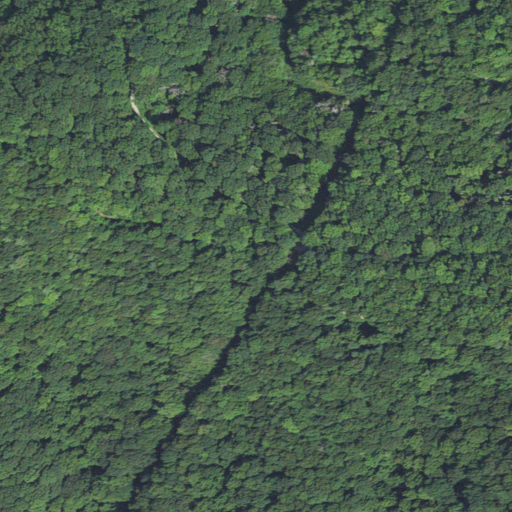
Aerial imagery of gap in North Carolina named Harshaw Gap containing deciduous forest, open development, and mixed forest